Field crop: tomato
Growth stage: 1
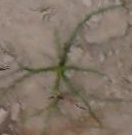
Species: cyperus